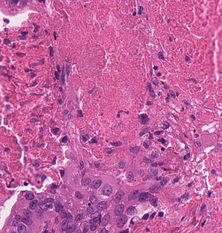
Tumor epithelial tissue: yes
Tumor-associated stroma tissue: yes
Normal tissue: no